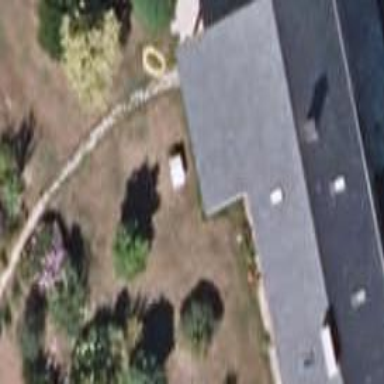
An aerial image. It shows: Simple house.